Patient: sex F, age 58
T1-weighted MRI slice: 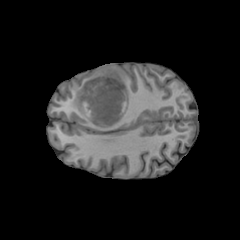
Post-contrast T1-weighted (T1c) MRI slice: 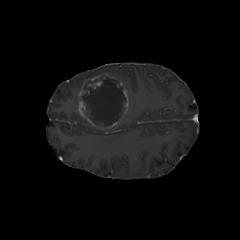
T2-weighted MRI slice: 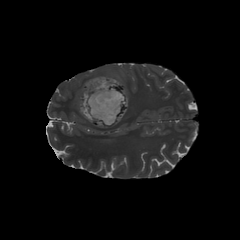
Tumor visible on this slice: yes
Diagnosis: Glioblastoma, IDH-wildtype
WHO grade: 4